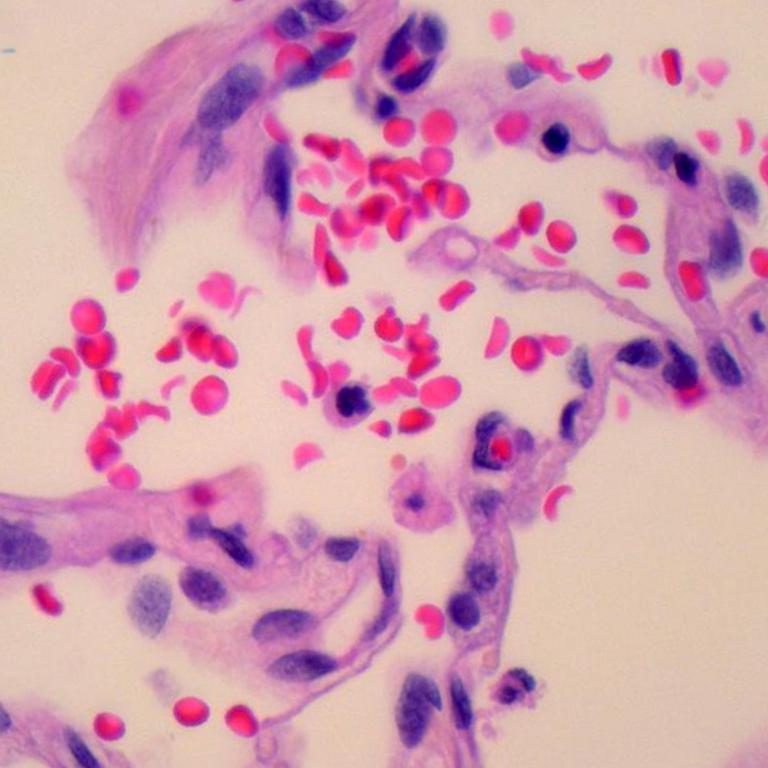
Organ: lung
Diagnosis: benign